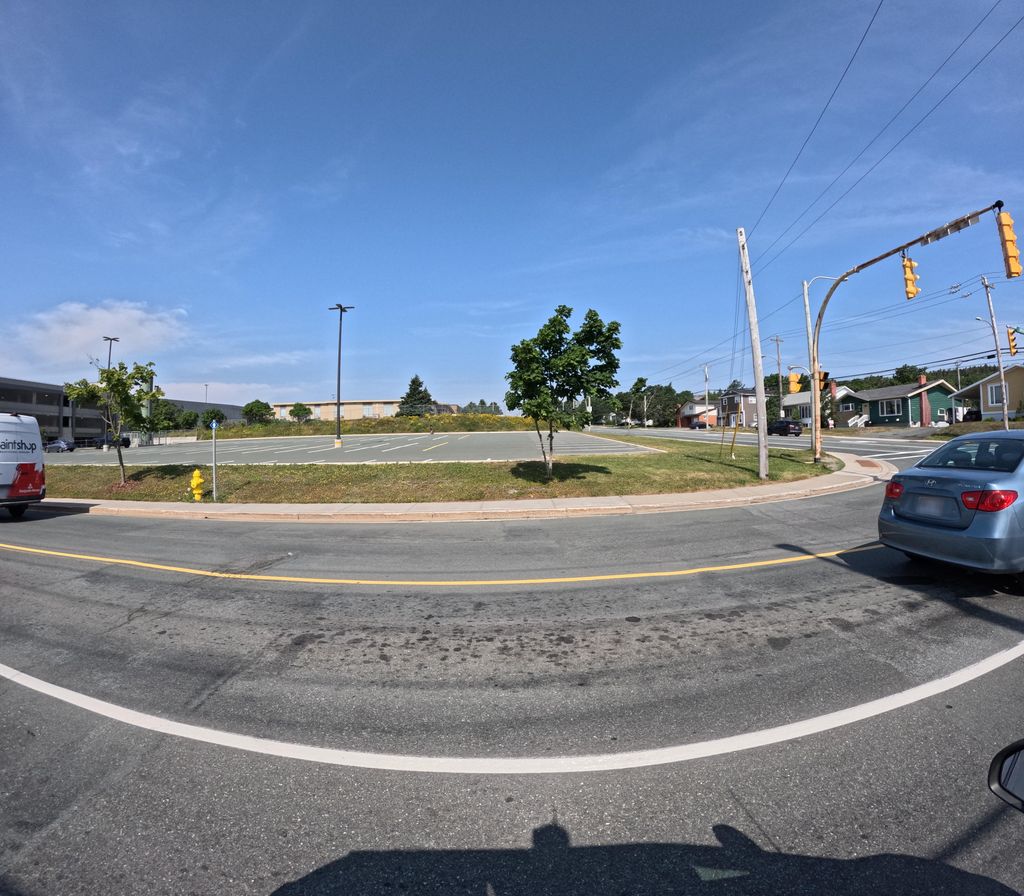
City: st_johns